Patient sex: M
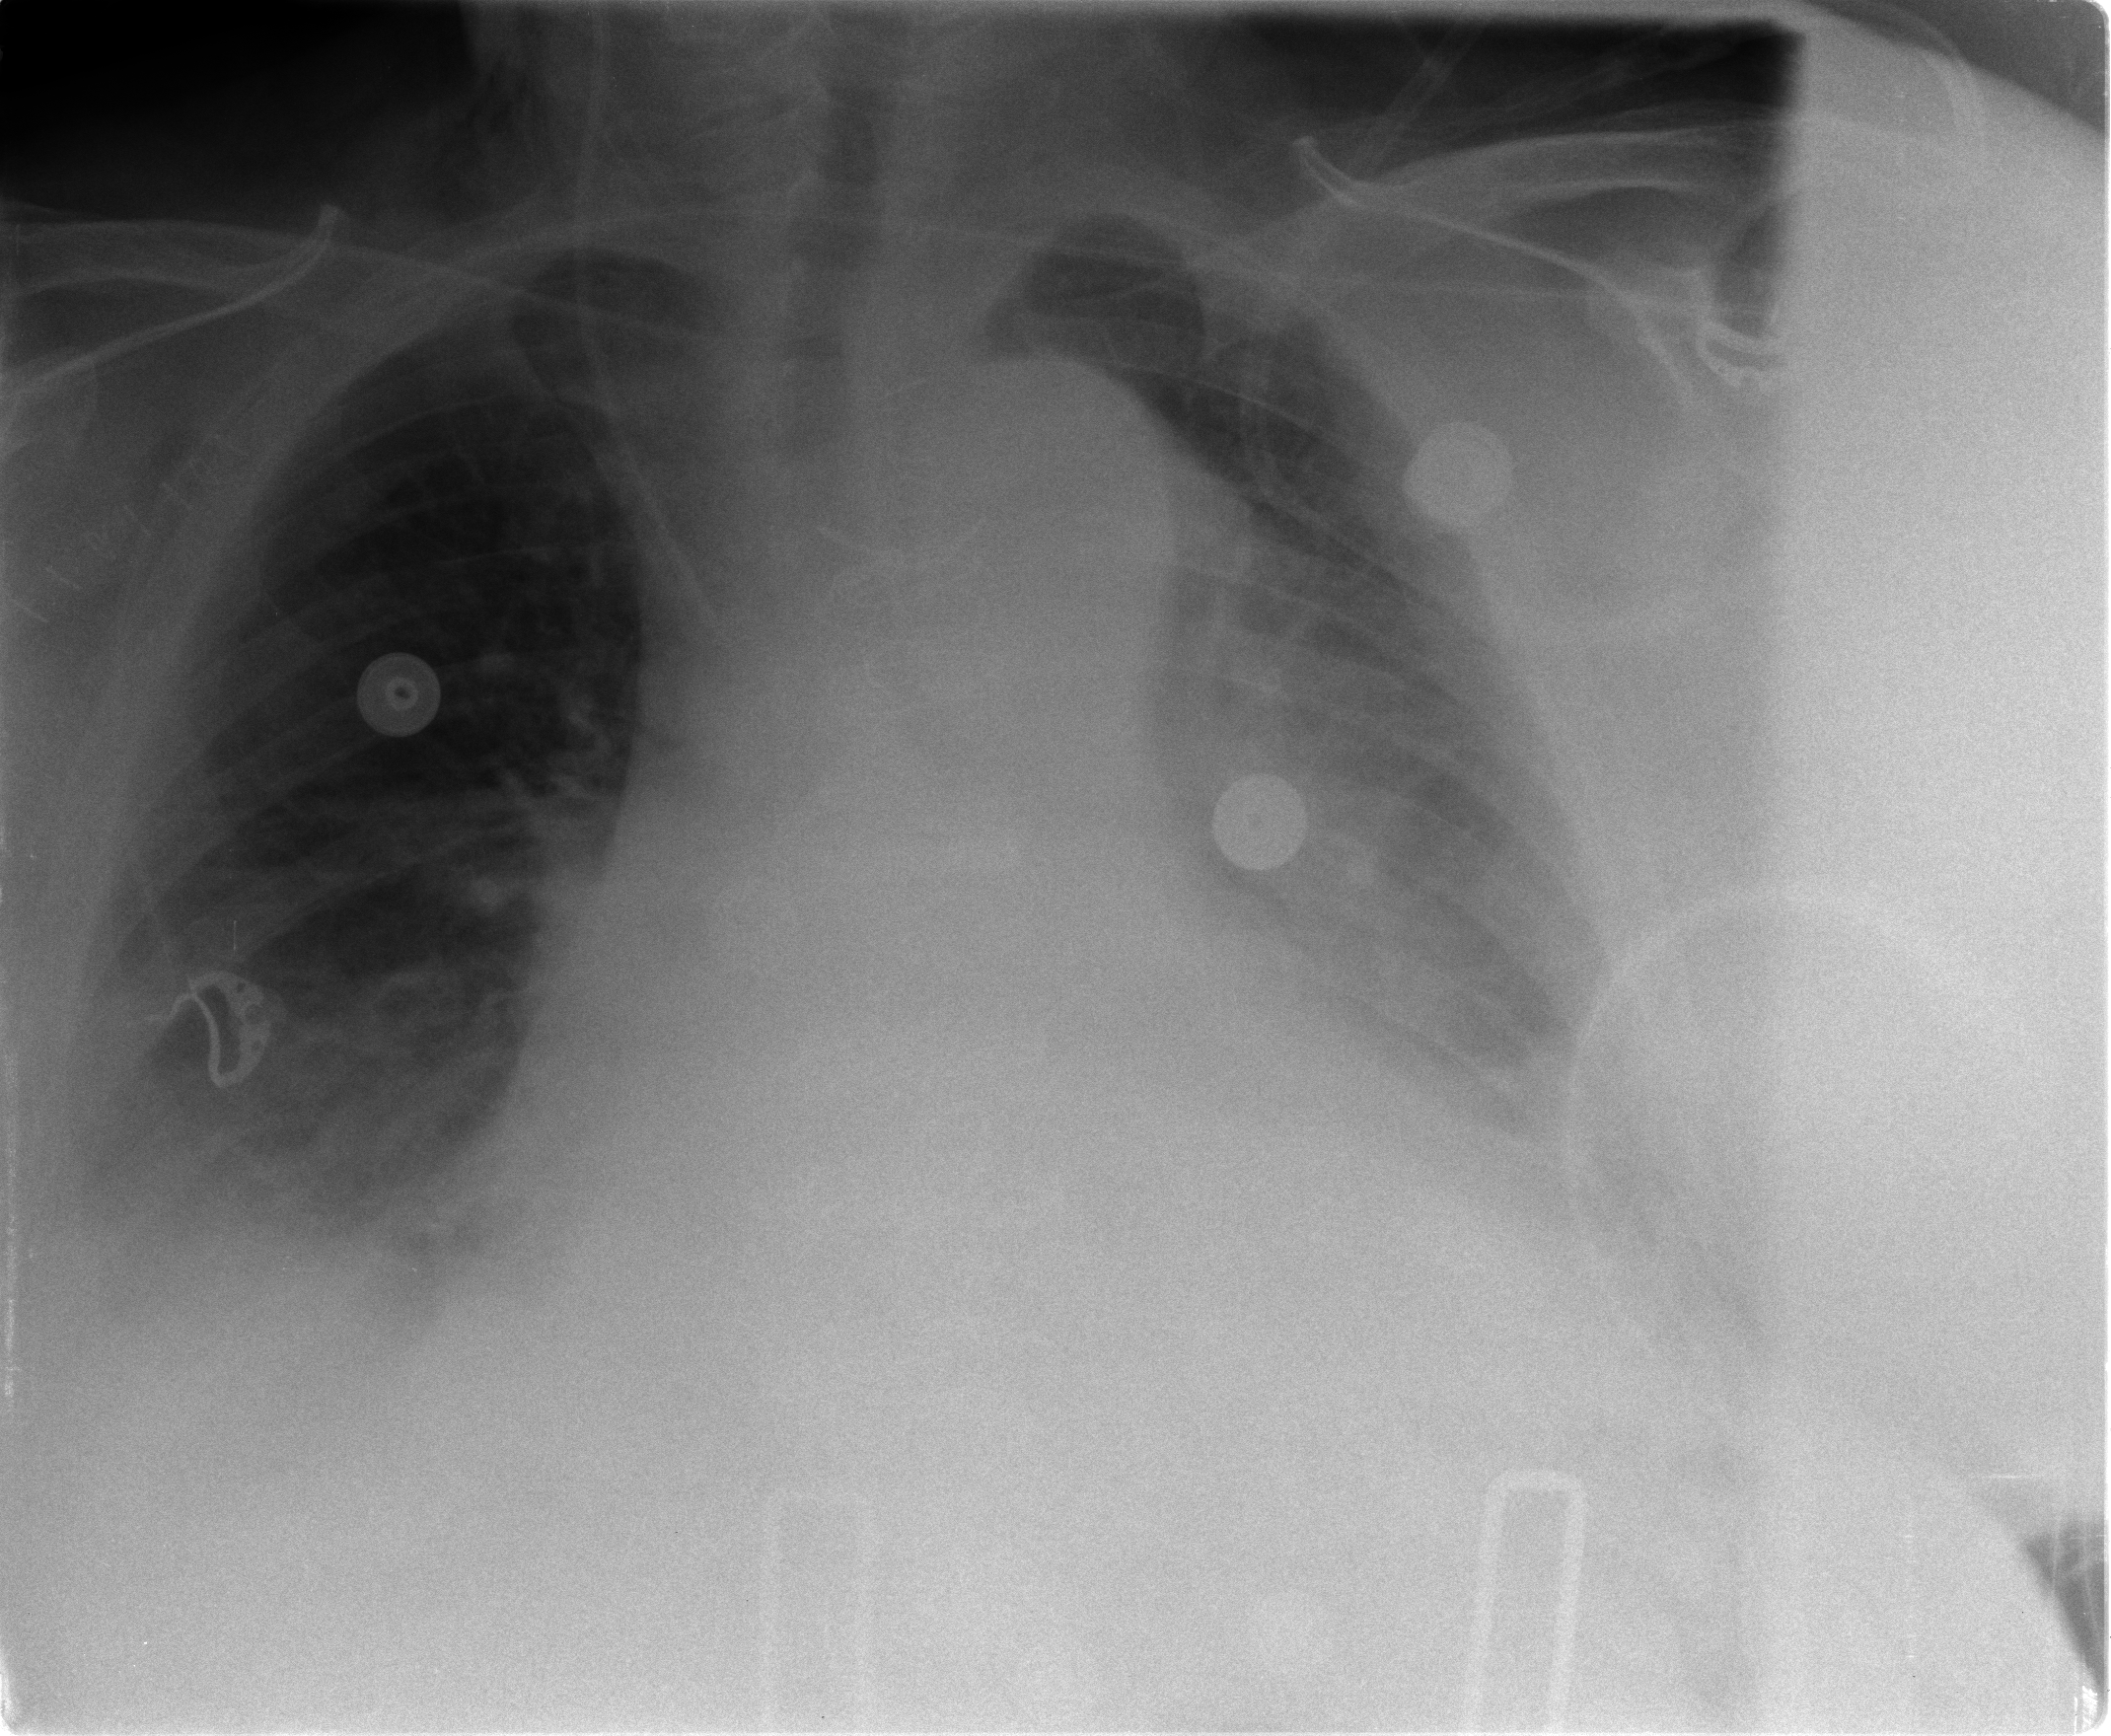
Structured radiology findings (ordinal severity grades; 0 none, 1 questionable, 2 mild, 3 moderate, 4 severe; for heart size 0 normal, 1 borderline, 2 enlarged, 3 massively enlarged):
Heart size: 2
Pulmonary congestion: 2
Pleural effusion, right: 2
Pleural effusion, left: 2
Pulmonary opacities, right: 0
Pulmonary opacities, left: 0
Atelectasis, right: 2
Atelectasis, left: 2